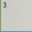
Piece: xx